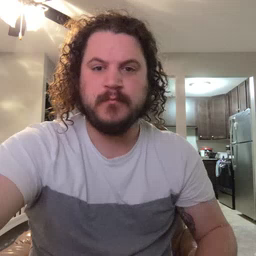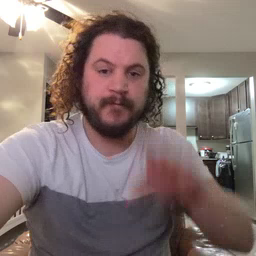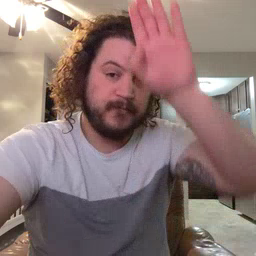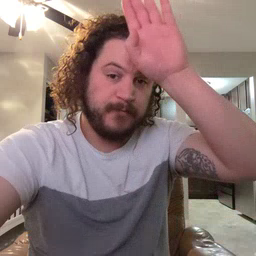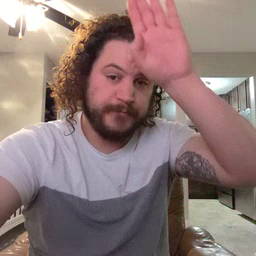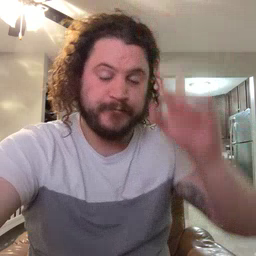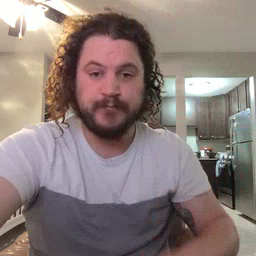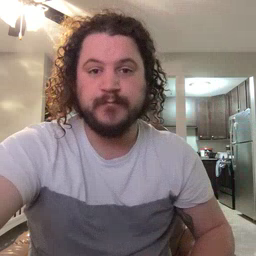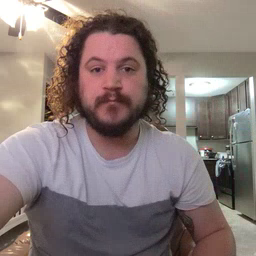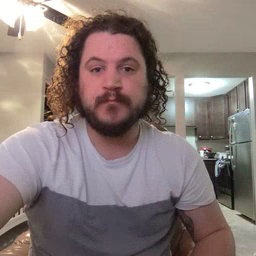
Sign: fireman